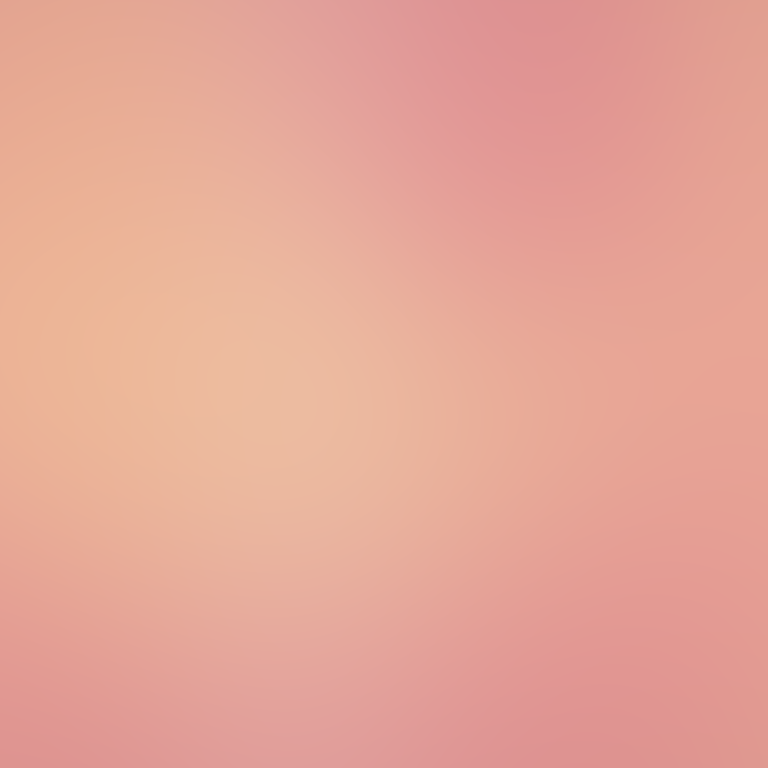
Abstract light effect, smooth gradient from soft peach to light coral, serene atmosphere, diffuse glow, no room, no furniture, no objects.